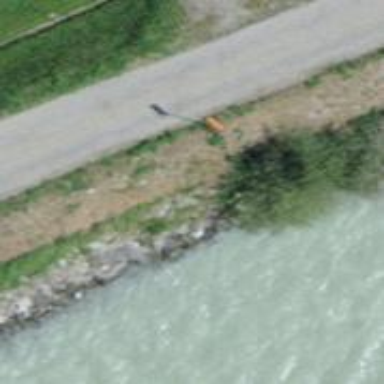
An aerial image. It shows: Pole with roof-covered pipeline marker.